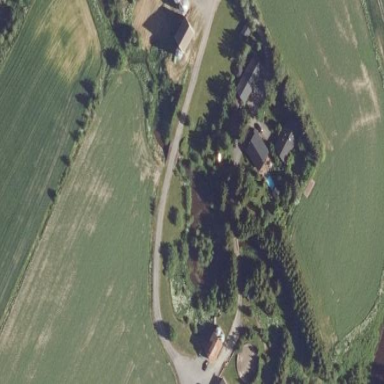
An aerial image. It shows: Farmyard area.